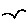
Label: bird